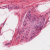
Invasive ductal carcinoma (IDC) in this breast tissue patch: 0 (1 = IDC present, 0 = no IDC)